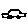
Label: car